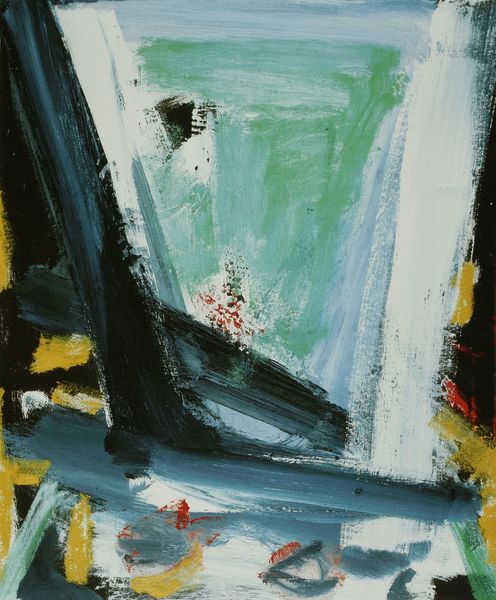
Künstler: Helmut Sturm
Institution: Im Besitz des Künstlers
Schlagwörter: blau, weiß, gelb, grün, fenster, glas, grau, hell, schwarz, rot, expressionismus, kalt, abstrakt, spur, sturm, striche, abstraktion, münchen, farb, plakativ, informel, abstrakter expressionismus, münchena